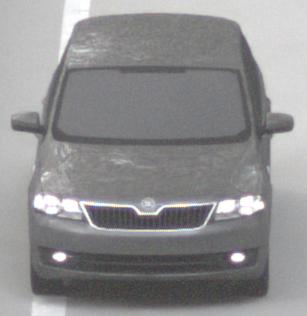
Make: Skoda
Model: Rapid Spaceback 1.2 TSI
Detailed model: Rapid Spaceback
Model produced from: 2013/10
Model produced until: 2015/04
Doors: 5
Color: gray
Road condition: dry road
Daytime: morning or afternoon
Contrast: low contrast